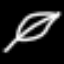
Label: leaf